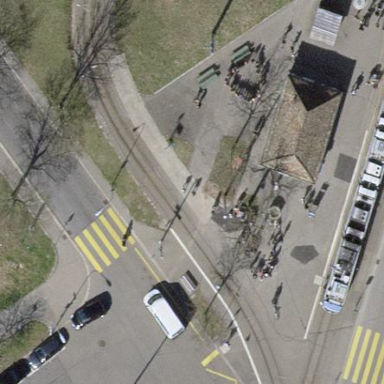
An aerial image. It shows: Asphalt service road with embedded tram rails.